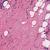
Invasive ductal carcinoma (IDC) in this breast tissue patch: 1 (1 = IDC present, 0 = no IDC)